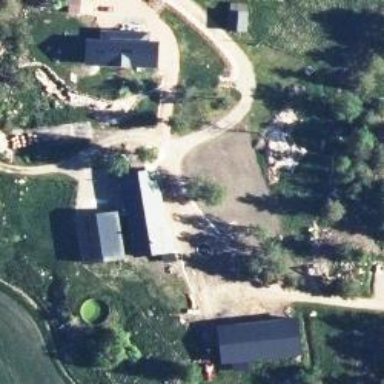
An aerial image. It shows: Farmyard area.